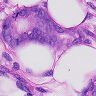
Metastatic tissue present: yes